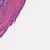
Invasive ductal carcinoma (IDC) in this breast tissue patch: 0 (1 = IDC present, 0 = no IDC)